Frequency: 75000
Velocity: 0,2325
Power: 38,6
Pulse duration: 0,0000001
Pass count: 1
Magnification: 10
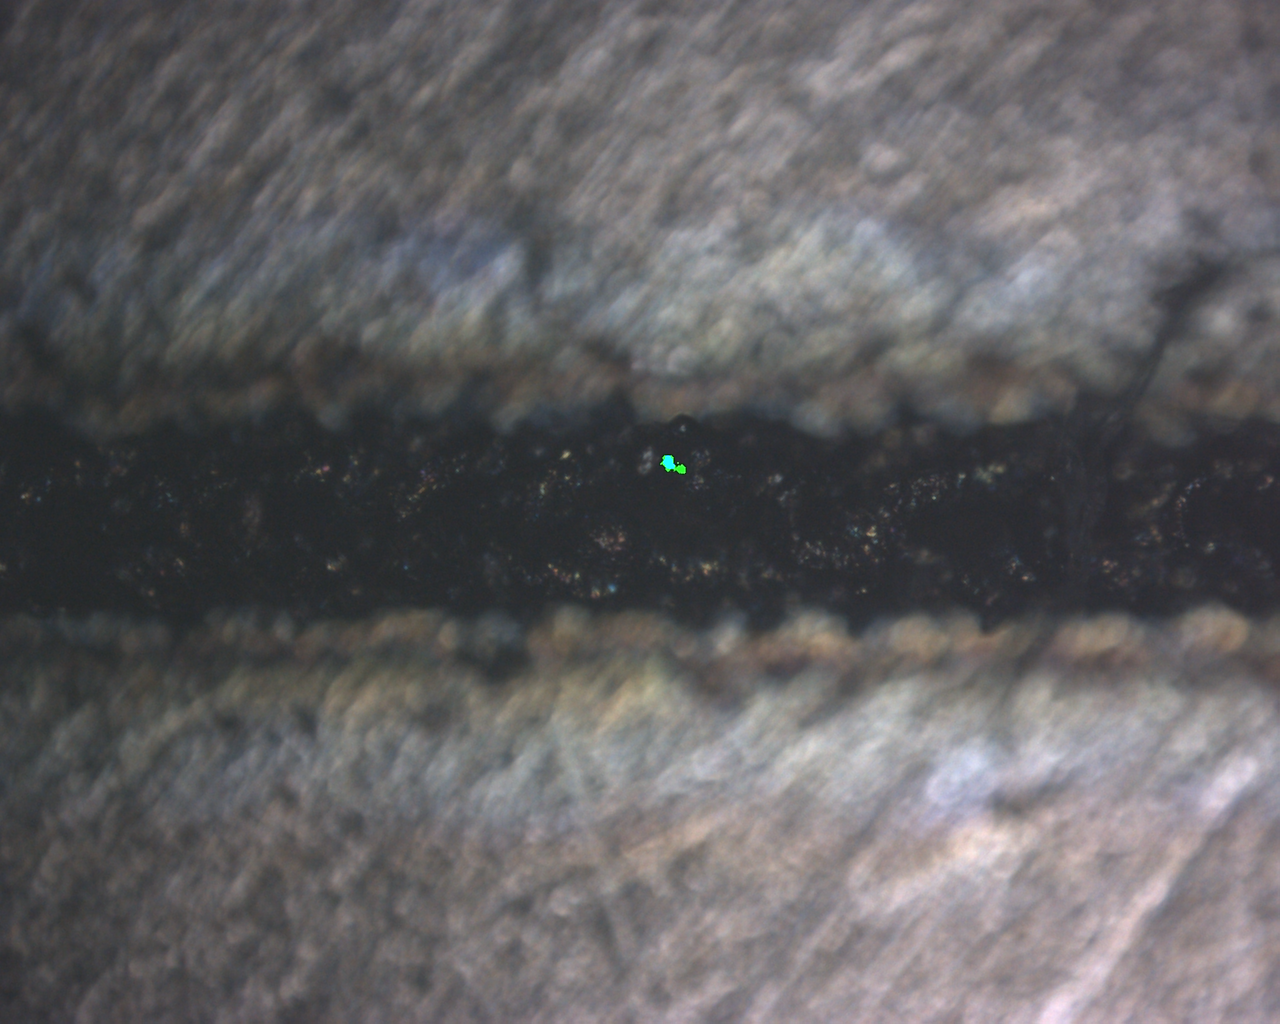
Measured width: 127.428
Other width: 92.819